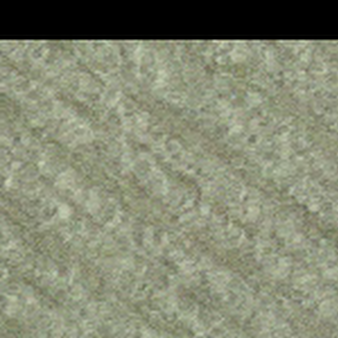
Label: other